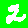
Digit: 2